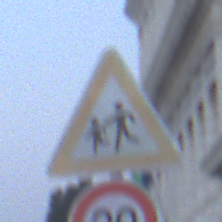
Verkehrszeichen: KinderRechts
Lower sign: Geschwindigkeit20
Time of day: Dawn
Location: Outdoor (Urban)
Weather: Clear
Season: NotSpecified
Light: Natural